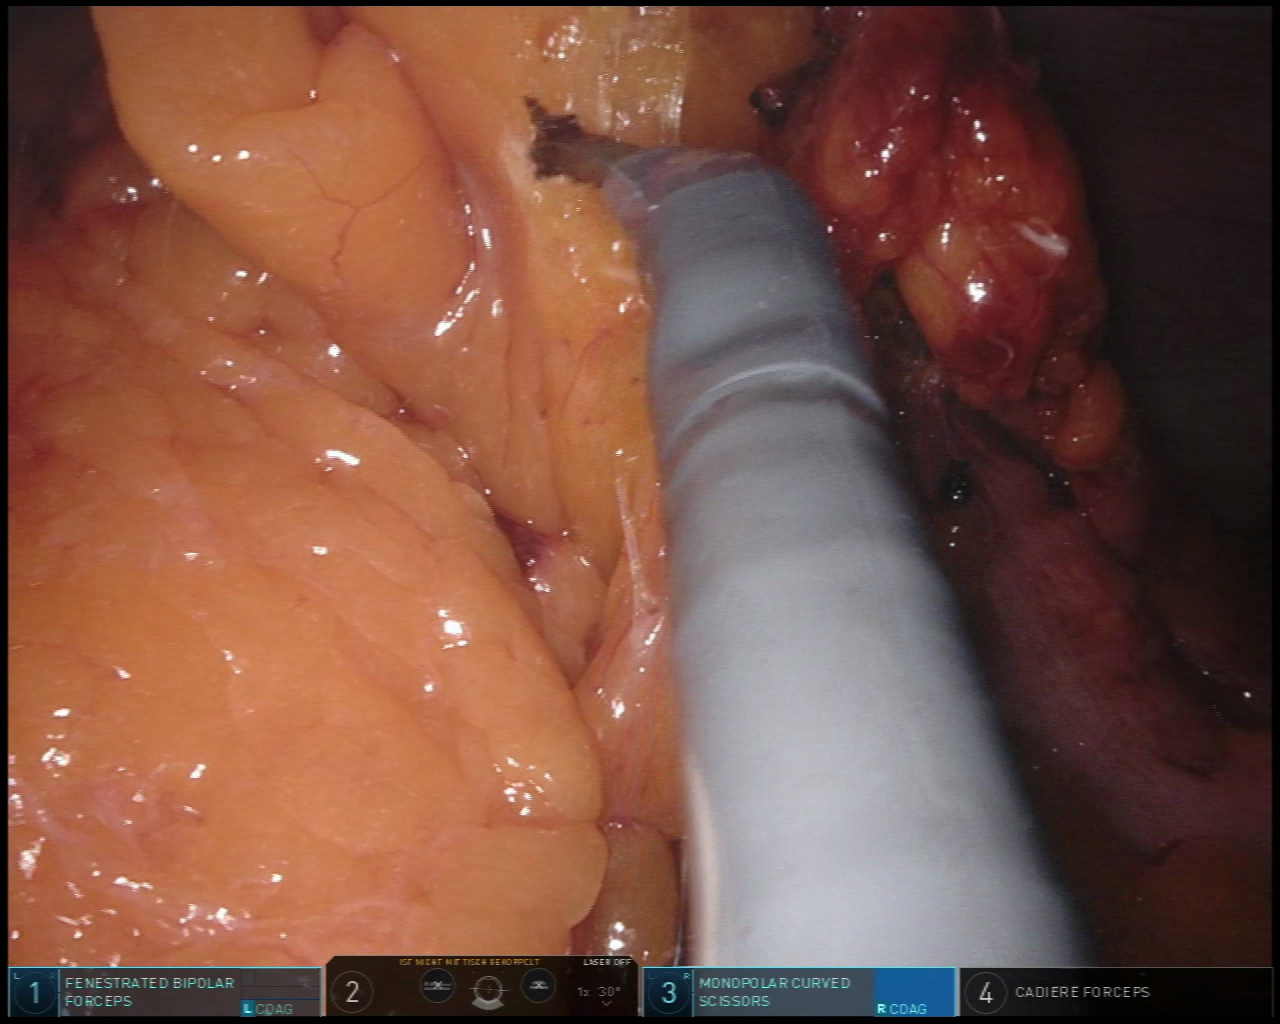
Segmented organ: colon
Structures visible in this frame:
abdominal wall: yes
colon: yes
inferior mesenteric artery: no
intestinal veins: no
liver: no
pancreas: no
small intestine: no
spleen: no
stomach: no
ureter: no
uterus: no
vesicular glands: no